Question: I am trying to create a custom profit and loss statement using crystal reports. I am using a previous set of sql scripts in order to modify them to suit my needs.
I am using 2 views, a function and a stored procedure to achieve this. (code is a bit long)
'''
USE [EUROPA_PROD_DB]
GO
/****** Object: View [dbo].[vw_Transactions] Script Date: 05/04/2012 12:51:24 ******/
SET ANSI_NULLS ON
GO
SET QUOTED_IDENTIFIER ON
GO
CREATE VIEW [dbo].[vw_Transactions] AS
SELECT
TA.AcctCode,TA.AcctName,TA.GroupMask,TA.Levels,TA.ActType,TA.L1Parent,TA.L2Parent,
TA.L3Parent,TA.L4Parent,
TH.TransId,TH.TransType,TH.RefDate PostingDate,TH.DueDate,
TH.TaxDate,TD.Account,TD.Debit,TD.Credit
FROM OJDT TH
INNER JOIN JDT1 TD ON TH.TransId=TD.TransId
INNER JOIN vw_AccountDetails TA ON TD.Account=TA.AcctCode
GO
'''
Sample results from above view

- this view enables me to get the various levels (ie parents) as can be seen in the image above. The column GroupMask refers to the following below:
'''
1 - assets
2 - liabilities
4 - turnover
5 - Cost of sales
6 - operating costs.
'''
- function
'''
ALTER FUNCTION fn_CustomProfit_And_Loss
(
@BeginDate DATETIME,
@EndDate DATETIME
)
RETURNS @table TABLE(
L1Parent VARCHAR(72),
L2Parent VARCHAR(72),
Balance MONEY,
RowOrder INT
)
AS
BEGIN
SET @BeginDate=CAST(YEAR(@BeginDate) AS CHAR(4))+'-'+CAST(MONTH(@BeginDate) AS CHAR(2)) +'-'+ CAST(DAY(@BeginDate) AS CHAR(2))
SET @EndDate=CAST(YEAR(@EndDate) AS CHAR(4))+'-'+CAST(MONTH(@EndDate) AS CHAR(2)) +'-'+ CAST(DAY(@EndDate) AS CHAR(2))
INSERT INTO @table
SELECT
CASE L1Parent WHEN 'Turnover' THEN 'Income' ELSE L1Parent END L1Parent,
L2Parent,
SUM(Credit-Debit) Balance,
1 RowOrder
FROM vw_Transactions
WHERE GroupMask=4--Income
AND PostingDate BETWEEN @BeginDate AND @EndDate
GROUP BY L1Parent,L2Parent
UNION ALL
SELECT
CASE L1Parent WHEN 'Cost of Sales' THEN 'Cost Of Goods Sold' ELSE L1Parent END L1Parent,
L2Parent,
SUM(Debit-Credit) Balance,
2 RowOrder
FROM vw_Transactions
WHERE GroupMask=5--COGS
AND PostingDate BETWEEN @BeginDate AND @EndDate
GROUP BY L1Parent,L2Parent
UNION ALL
SELECT
CASE L1Parent WHEN 'Operating Costs' THEN 'Expenses' ELSE L1Parent END L1Parent,
L2Parent,
SUM(Debit-Credit) Balance,
3 RowOrder
FROM vw_Transactions
WHERE GroupMask IN(6)--Expenses
AND PostingDate BETWEEN @BeginDate AND @EndDate
GROUP BY L1Parent,L2Parent
RETURN
END
'''
- stored procedure
'''
CREATE PROCEDURE sp_CustomProfit_And_Loss
(
@BeginDate DATETIME,
@EndDate DATETIME
)
AS
BEGIN
SELECT L1Parent,L2Parent,Balance,RowOrder
FROM fn_CustomProfit_And_Loss(@BeginDate,@EndDate)
order by RowOrder
END
'''
What I basically need is to to have a P & L statement that is grouped per department. i.e
'''
BRANDING1 BRANDING2 PROMOS
Sales-Gross Revenue 18237 121143 91092
COST OF SALES
Direct Purchases
Labour
KEBS Levy
Marketing
Packaging Materials
Clearing
Car hire and transport
Licence Local Authority
Courier freight & postage
Travel and Accomodation
- -
'''
How can I modify my SQL statements in order to have a P & L statement that groups per department? Any help appreciated.
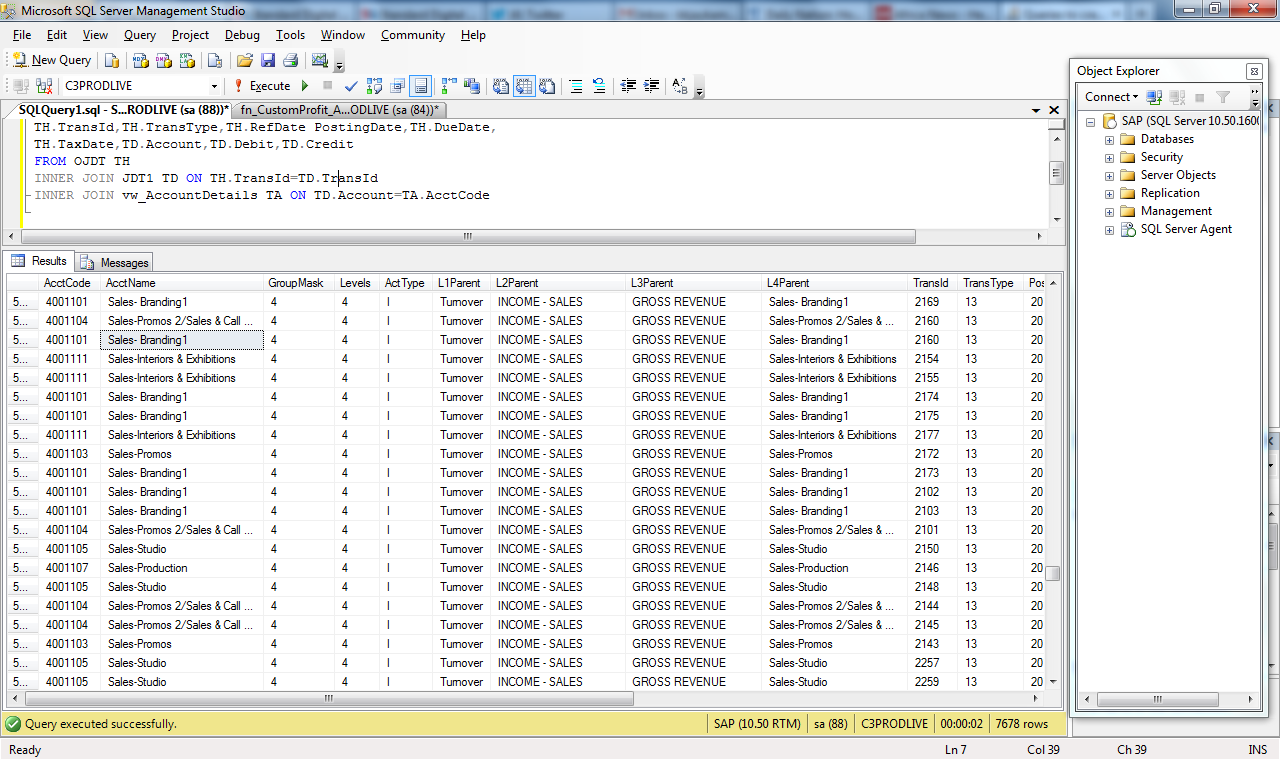
Answer: Its a very lenghty and confusing too.
I will try to provide the solution to the extent I understand.
1. You have 2 views and some procedure that populate these views so in a CR link those views.
2. If columns are readily available then group as per the Gross revenue and place columns as Branding one...etc and take sum of those with options readily available in CR
Above solution works if you views in the report.
If your requirement is something different then let me know will try to help